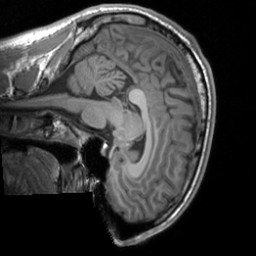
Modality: T1w
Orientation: sagittal
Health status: healthy
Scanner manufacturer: siemens
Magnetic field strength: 3 T
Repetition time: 1.9 s
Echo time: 0.00226 s